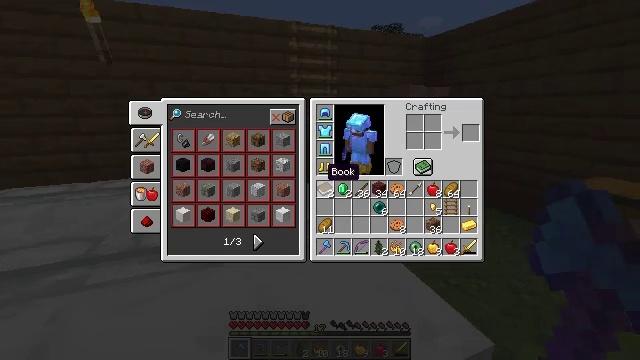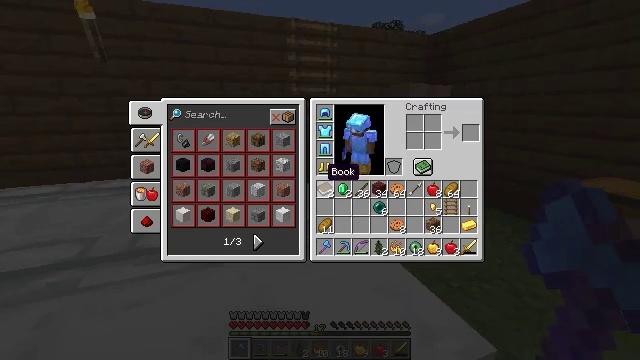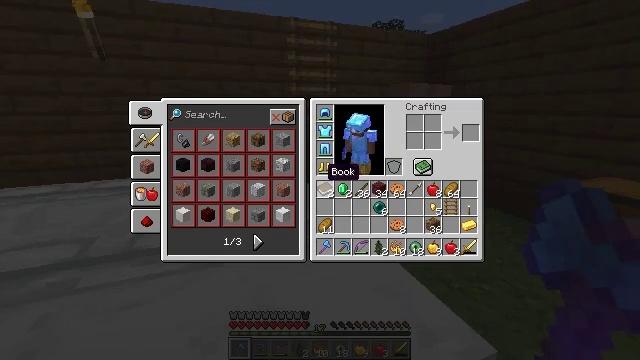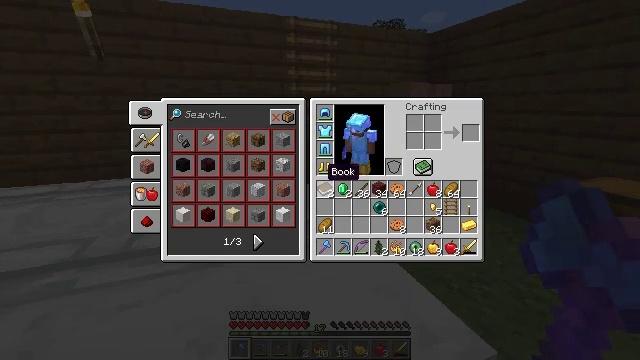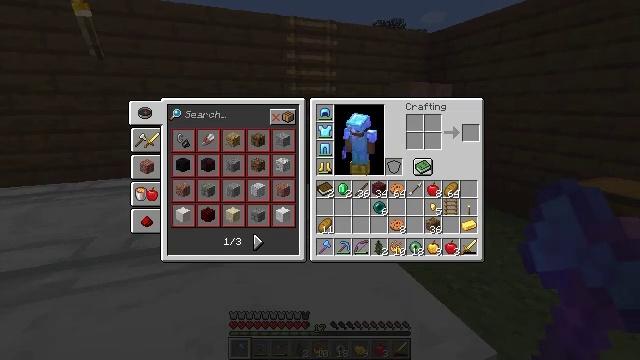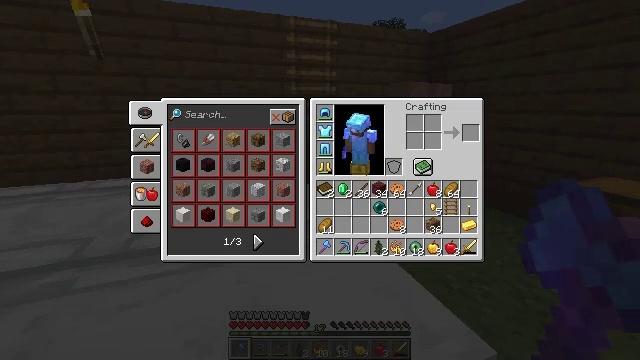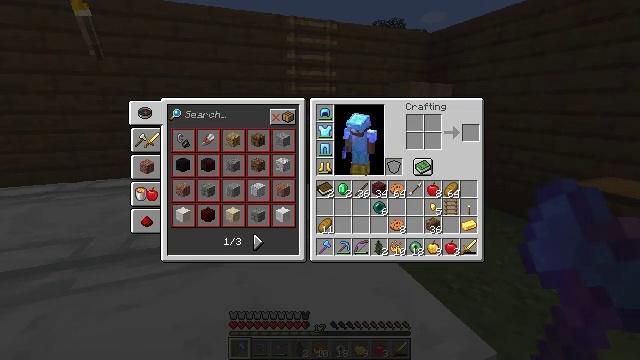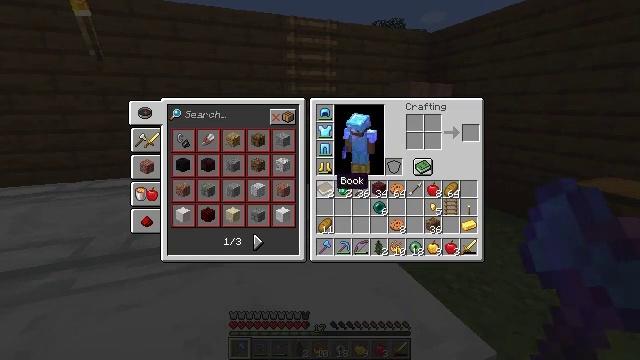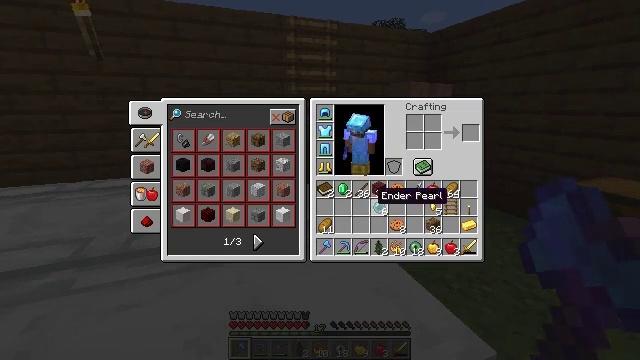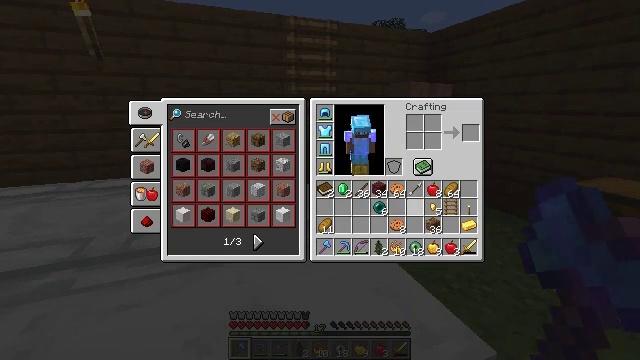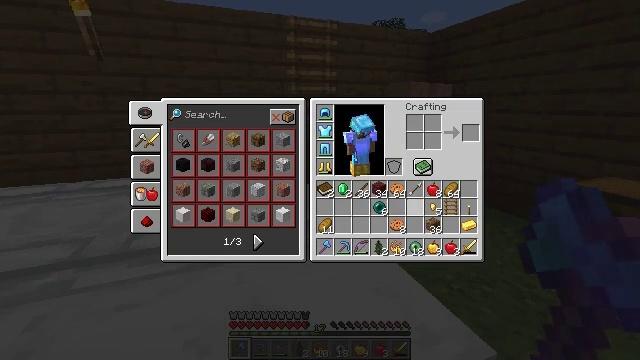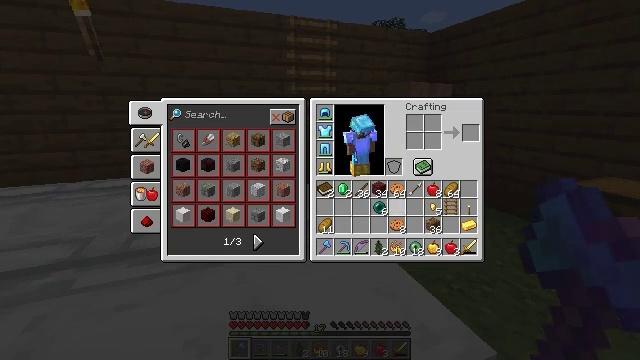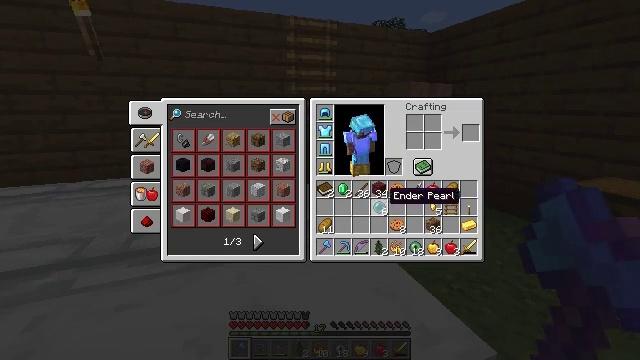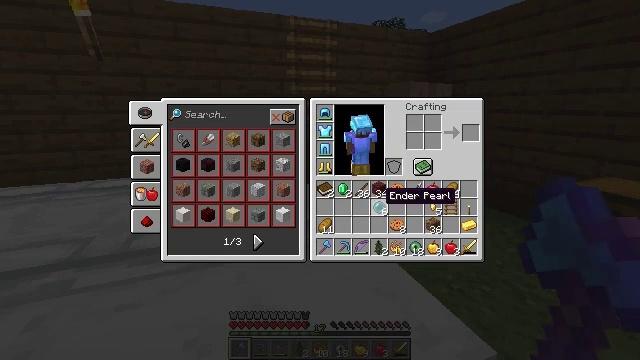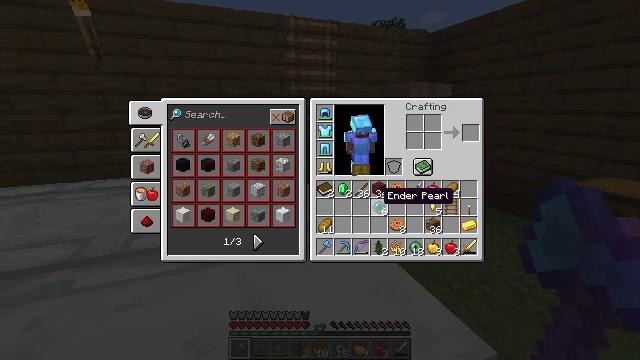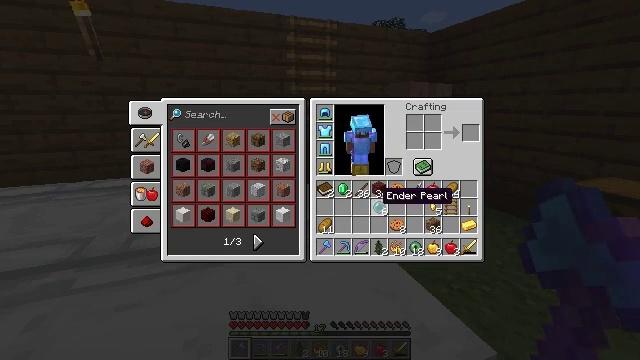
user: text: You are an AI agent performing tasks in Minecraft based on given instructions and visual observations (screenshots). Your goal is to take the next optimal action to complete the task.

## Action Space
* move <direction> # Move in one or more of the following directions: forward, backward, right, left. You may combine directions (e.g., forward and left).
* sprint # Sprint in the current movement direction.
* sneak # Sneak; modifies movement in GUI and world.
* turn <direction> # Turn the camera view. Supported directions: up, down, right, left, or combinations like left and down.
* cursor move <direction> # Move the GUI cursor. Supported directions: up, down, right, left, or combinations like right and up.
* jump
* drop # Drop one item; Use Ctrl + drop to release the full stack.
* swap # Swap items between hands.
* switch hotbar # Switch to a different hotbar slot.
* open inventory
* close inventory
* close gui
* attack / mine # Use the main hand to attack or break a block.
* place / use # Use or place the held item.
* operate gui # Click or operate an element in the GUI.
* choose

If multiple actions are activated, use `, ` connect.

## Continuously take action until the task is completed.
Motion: motion action
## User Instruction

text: Craft the ender eye using an ender pearl and blaze powder.
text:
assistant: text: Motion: open gui
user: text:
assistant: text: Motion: no_op
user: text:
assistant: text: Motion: no_op
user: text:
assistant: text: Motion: no_op
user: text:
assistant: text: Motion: no_op
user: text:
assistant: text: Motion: no_op
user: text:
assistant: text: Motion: cursor move right and down
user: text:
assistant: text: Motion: cursor move right and down
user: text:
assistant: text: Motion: cursor move right and down
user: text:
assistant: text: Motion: no_op
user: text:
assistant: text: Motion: no_op
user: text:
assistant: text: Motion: cursor move left
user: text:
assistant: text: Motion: no_op
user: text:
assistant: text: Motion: no_op
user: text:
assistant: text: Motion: no_op
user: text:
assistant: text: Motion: no_op
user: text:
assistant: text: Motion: operate gui
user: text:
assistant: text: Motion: operate gui
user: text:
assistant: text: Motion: operate gui
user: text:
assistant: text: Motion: cursor move right and up
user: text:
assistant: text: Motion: cursor move right and up
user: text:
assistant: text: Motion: no_op
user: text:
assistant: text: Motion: no_op
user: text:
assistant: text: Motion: no_op
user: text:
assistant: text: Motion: no_op
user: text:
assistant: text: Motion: operate gui
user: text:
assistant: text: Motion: operate gui
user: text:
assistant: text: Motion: no_op
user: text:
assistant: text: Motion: no_op
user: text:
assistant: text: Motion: no_op